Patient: sex F, age 63
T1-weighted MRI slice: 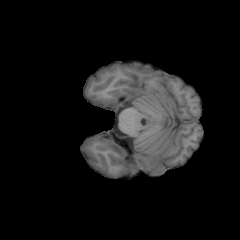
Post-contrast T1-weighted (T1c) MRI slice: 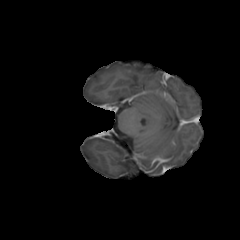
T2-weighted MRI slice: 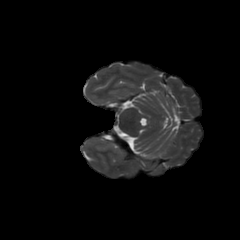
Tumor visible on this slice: no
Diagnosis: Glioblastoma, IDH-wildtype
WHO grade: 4